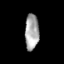
Tissue: skin
Cell type: Epithelial cells
Senescence score: 0.9279
Nuclear area (px): 491
Mean DAPI intensity: 167.086